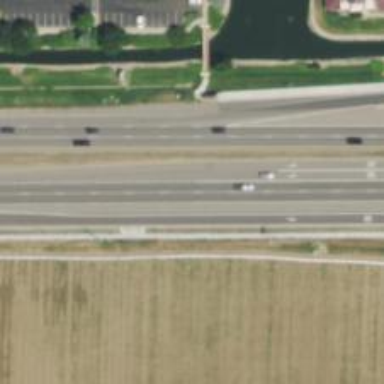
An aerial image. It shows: Trunk highway with asphalt surface and grade1 tracktype.